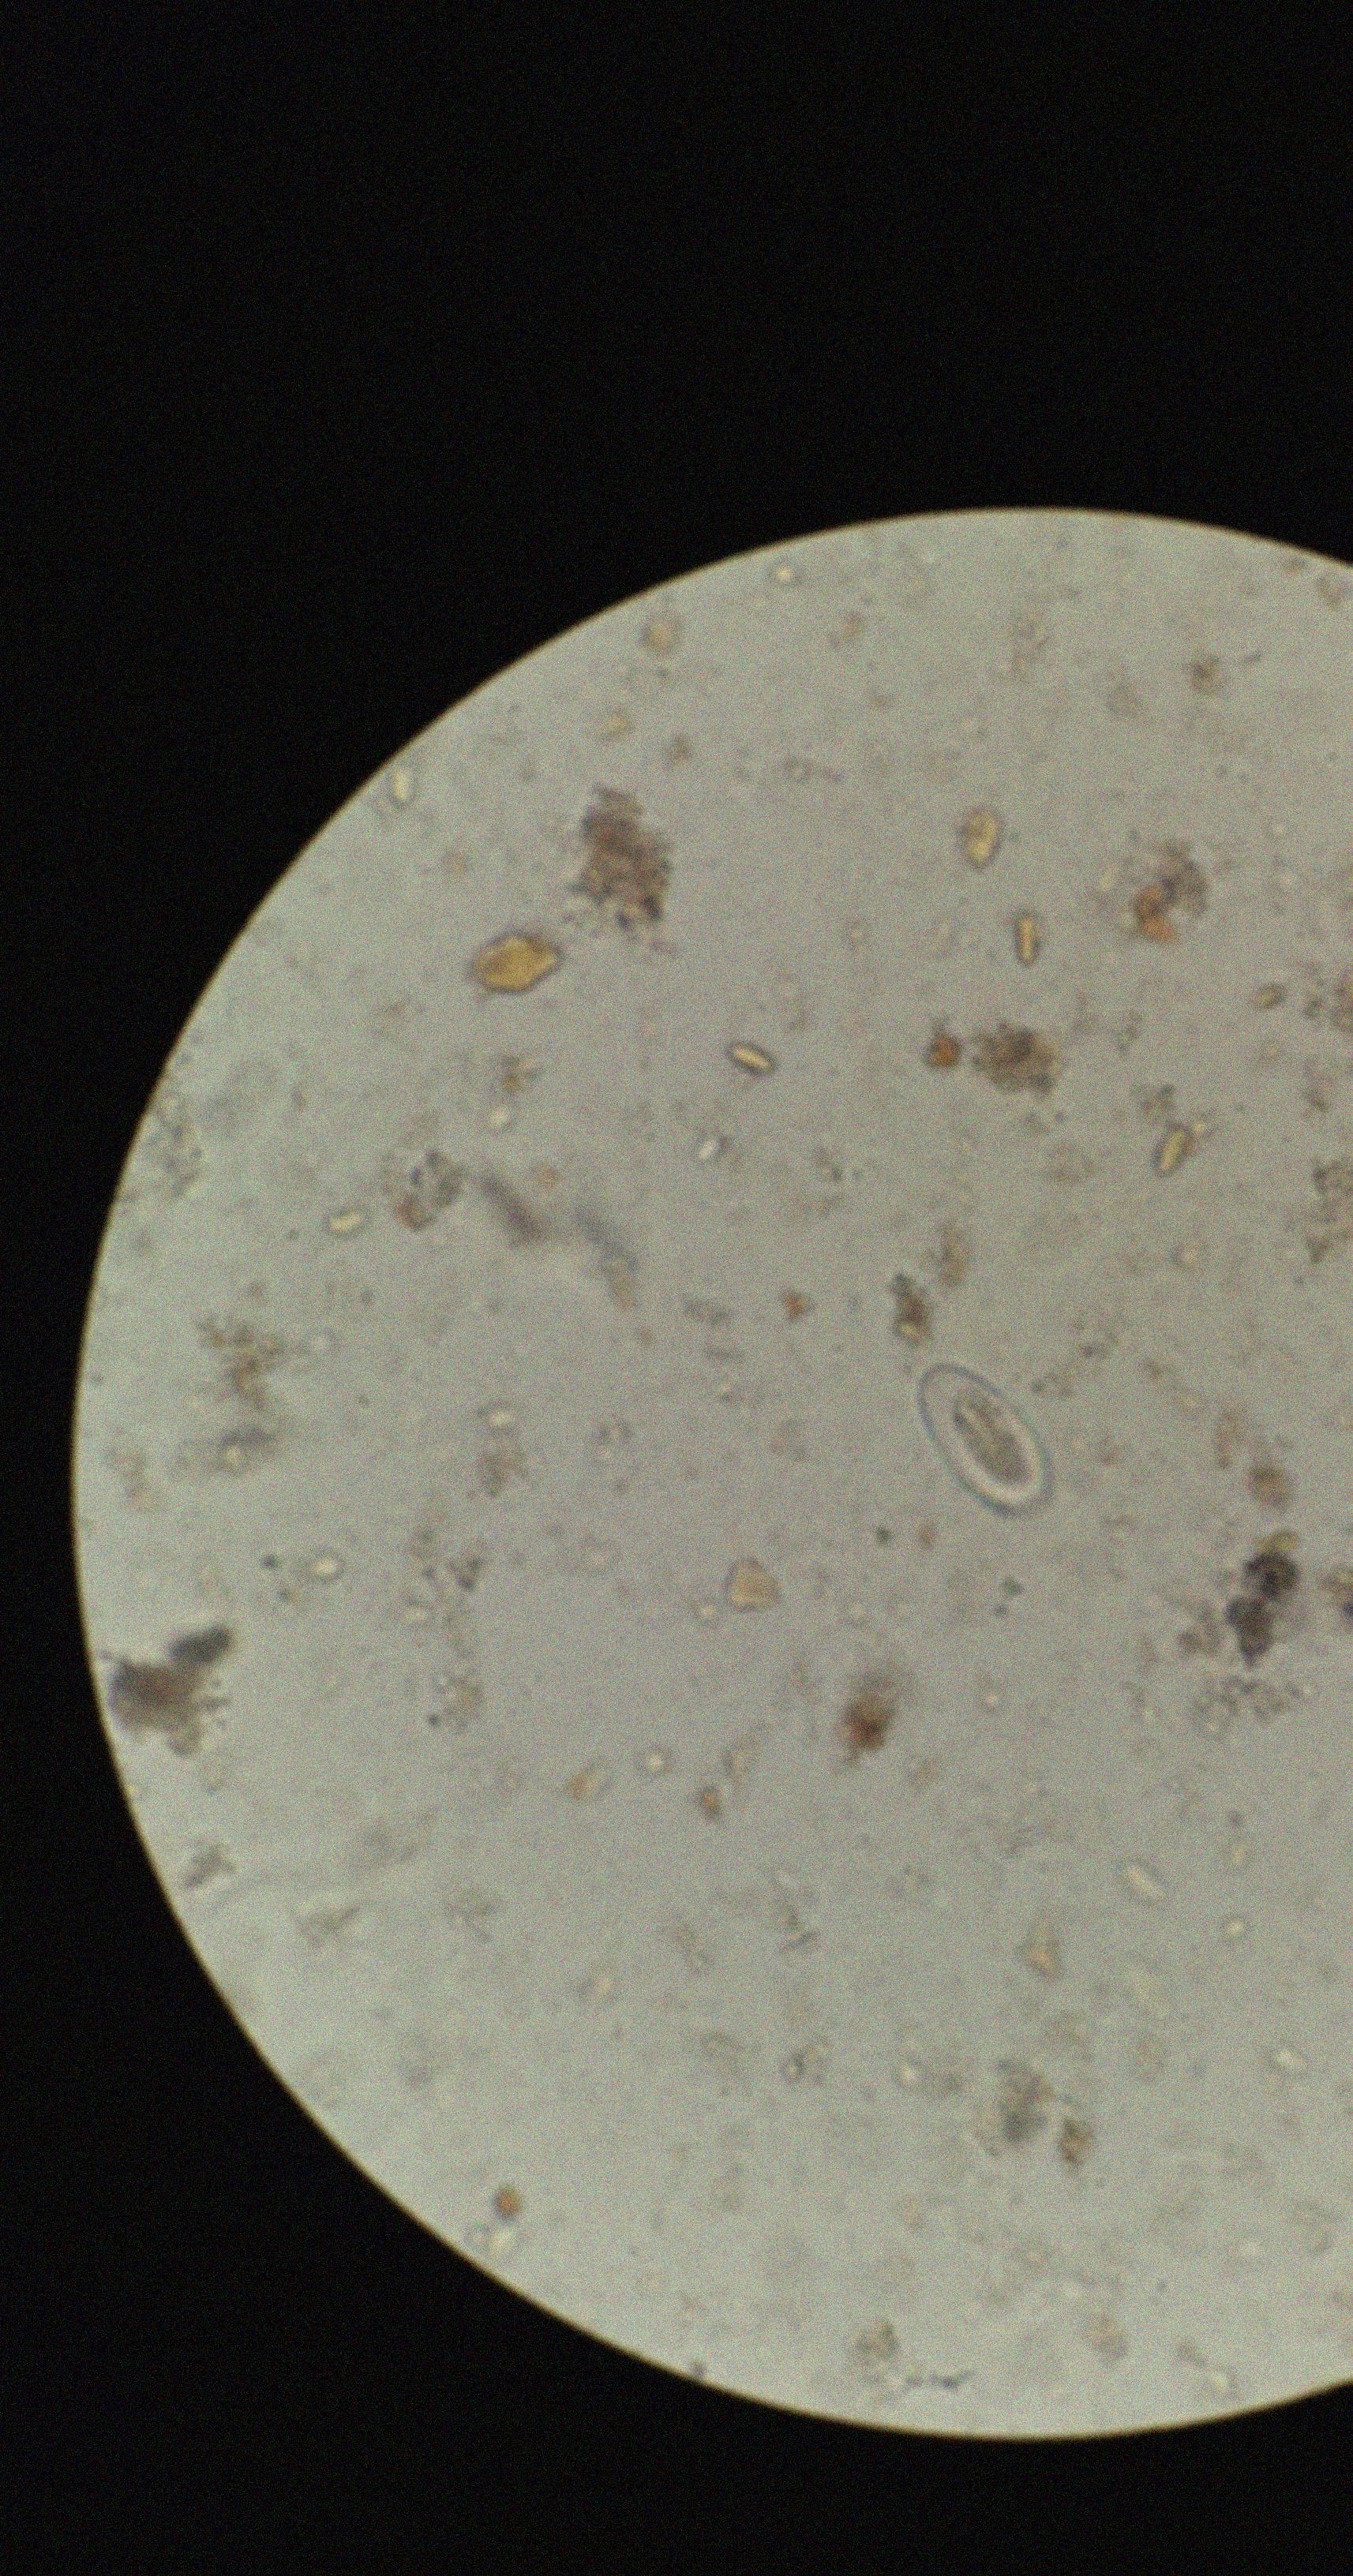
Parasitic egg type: Enterobius vermicularis